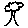
Label: tree